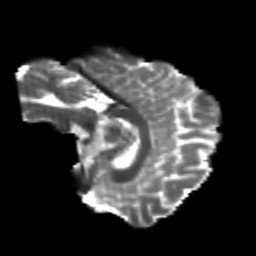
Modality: T2w
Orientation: sagittal
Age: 21
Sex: male
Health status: healthy
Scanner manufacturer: philips
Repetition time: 7.387 s
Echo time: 0.08599 s